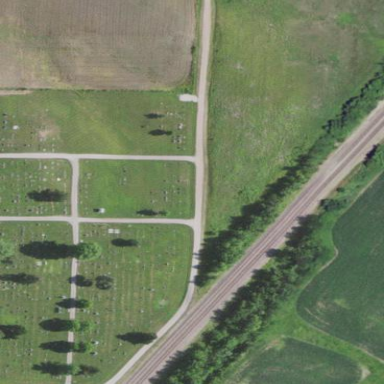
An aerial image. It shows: Sector in the cemetery with grass surface.